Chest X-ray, AP view. Patient: 18 years old, sex M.
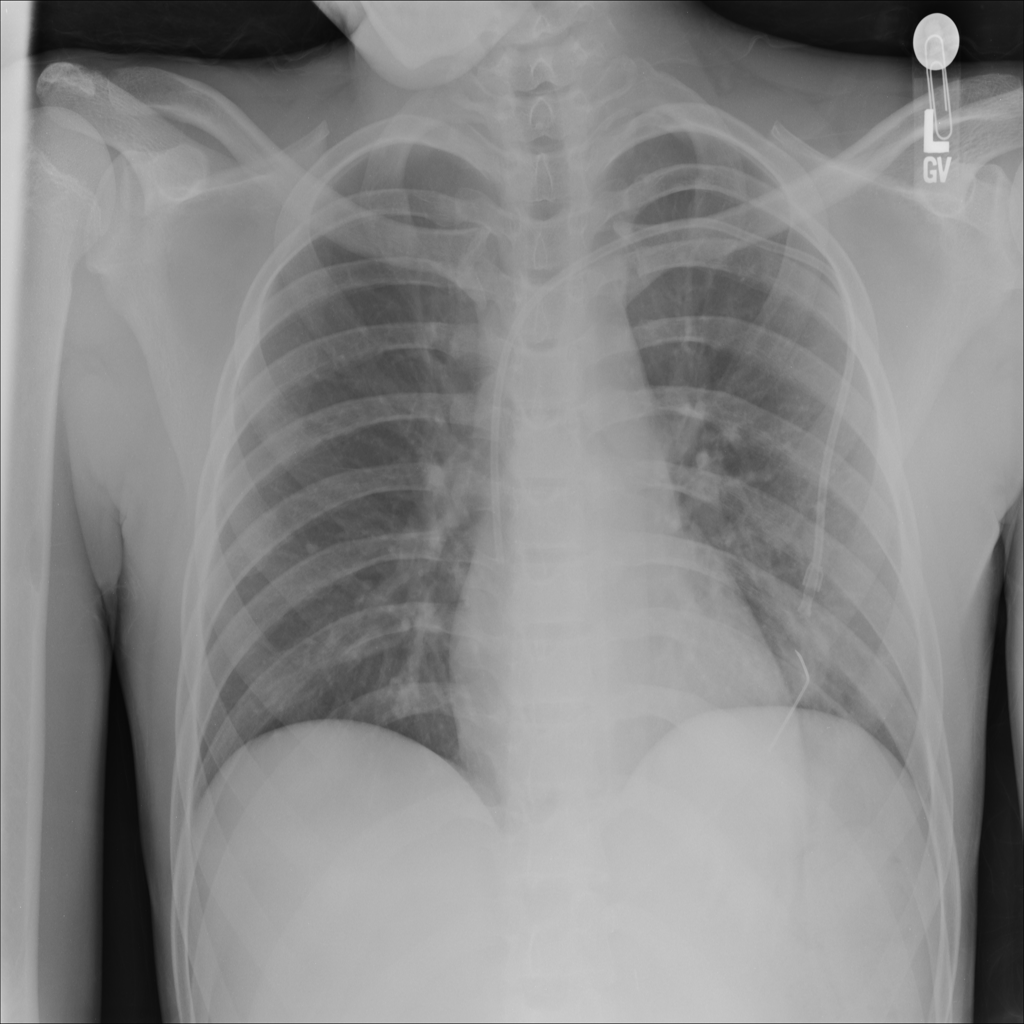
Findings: No Finding